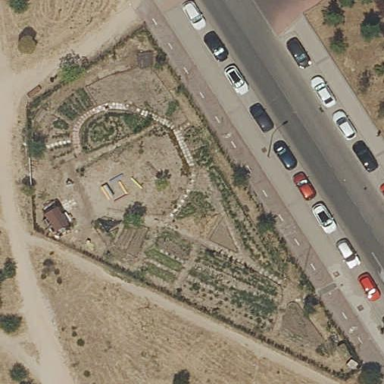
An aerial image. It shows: Allotments area.